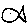
Label: fish